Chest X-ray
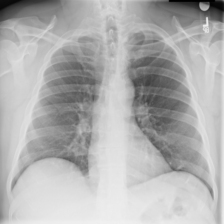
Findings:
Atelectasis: negative
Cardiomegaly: negative
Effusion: negative
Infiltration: negative
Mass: negative
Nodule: negative
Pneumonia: negative
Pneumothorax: negative
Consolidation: negative
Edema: negative
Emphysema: negative
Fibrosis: negative
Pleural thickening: negative
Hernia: negative